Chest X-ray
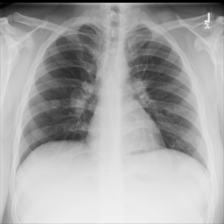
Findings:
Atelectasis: negative
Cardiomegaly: negative
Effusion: negative
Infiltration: negative
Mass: positive
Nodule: negative
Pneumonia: negative
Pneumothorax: negative
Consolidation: negative
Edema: negative
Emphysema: negative
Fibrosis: negative
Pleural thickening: negative
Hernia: negative